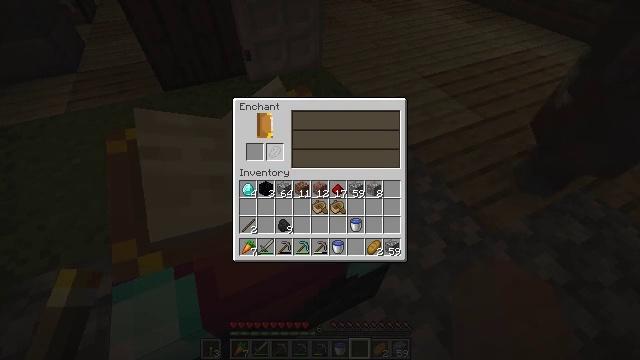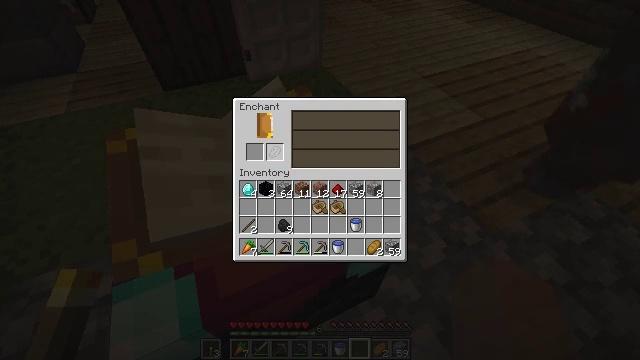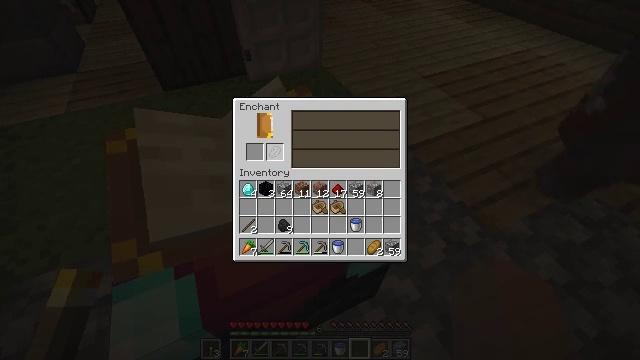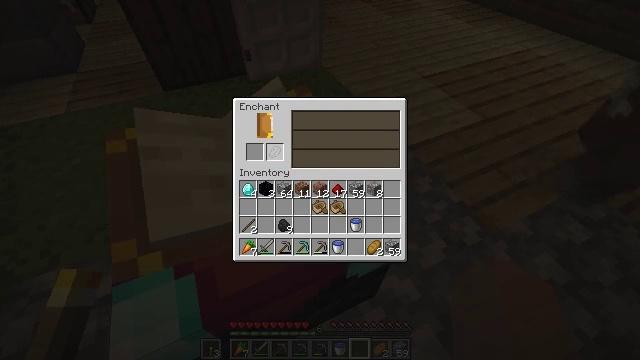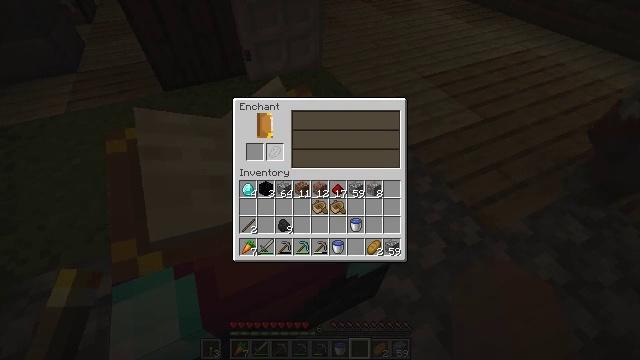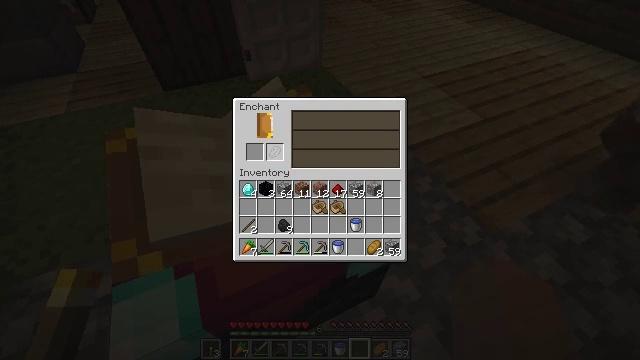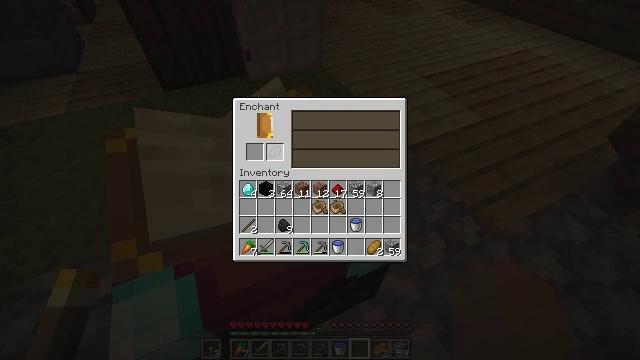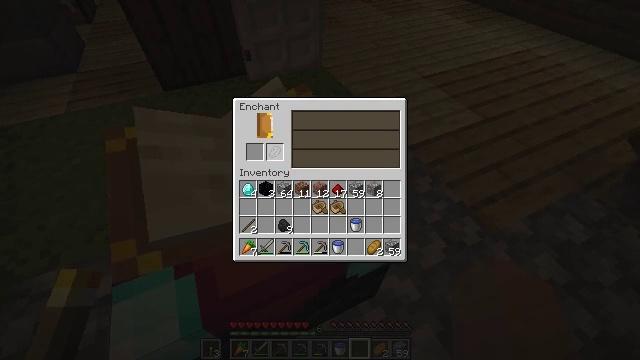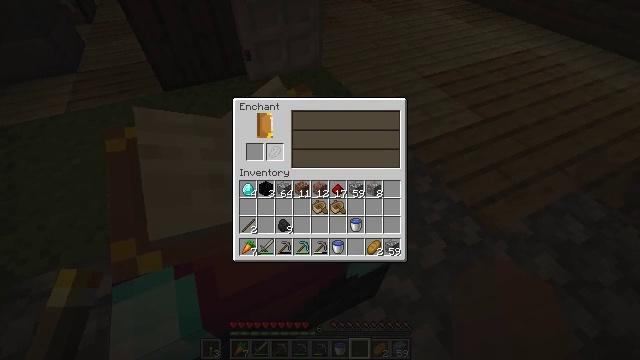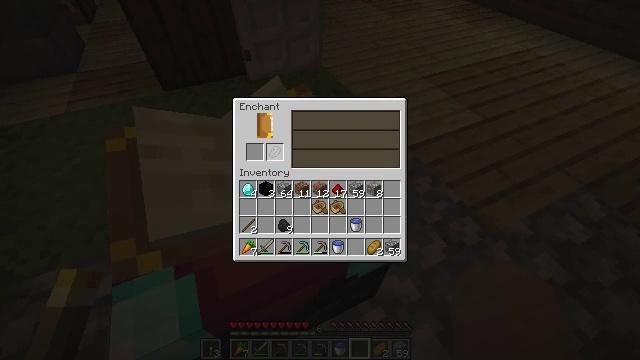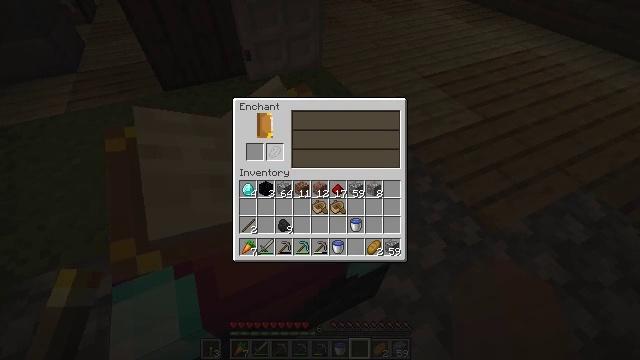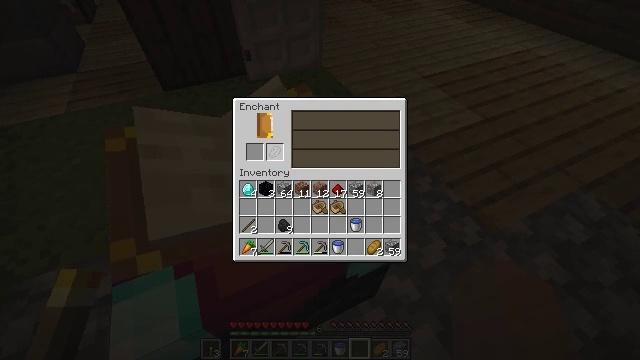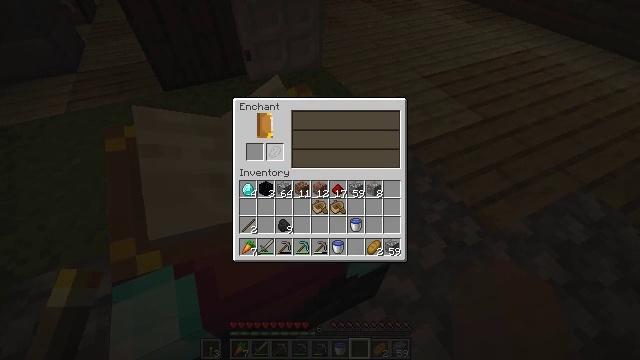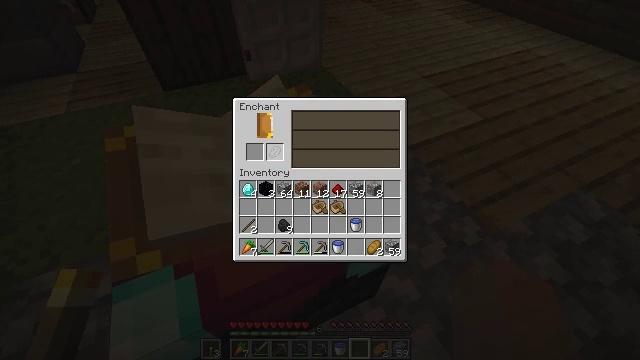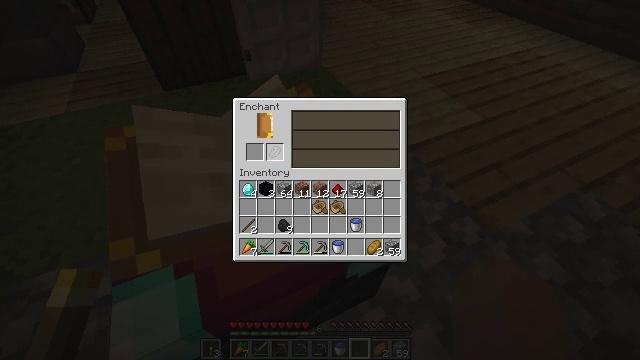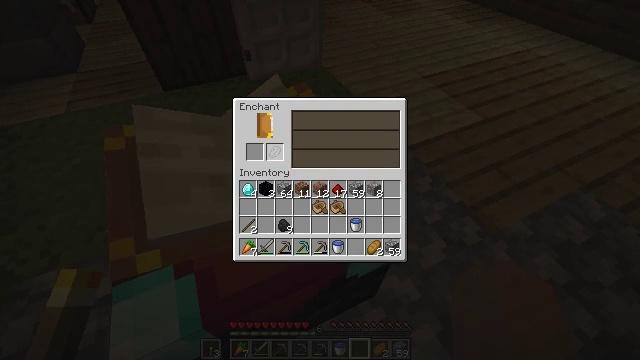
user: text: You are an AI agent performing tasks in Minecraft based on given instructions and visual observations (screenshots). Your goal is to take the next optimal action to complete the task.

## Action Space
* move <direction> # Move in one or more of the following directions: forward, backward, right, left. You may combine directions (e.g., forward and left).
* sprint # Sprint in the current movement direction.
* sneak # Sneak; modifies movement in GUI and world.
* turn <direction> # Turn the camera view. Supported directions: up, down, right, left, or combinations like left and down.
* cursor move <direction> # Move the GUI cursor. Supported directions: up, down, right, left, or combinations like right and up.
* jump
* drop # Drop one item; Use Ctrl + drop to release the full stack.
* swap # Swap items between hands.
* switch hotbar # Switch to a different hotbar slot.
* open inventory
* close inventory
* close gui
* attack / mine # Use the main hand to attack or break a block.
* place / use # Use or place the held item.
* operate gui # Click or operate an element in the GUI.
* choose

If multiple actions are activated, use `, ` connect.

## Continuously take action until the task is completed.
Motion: motion action
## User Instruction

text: Remove a bread from the inventory.
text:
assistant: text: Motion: operate gui
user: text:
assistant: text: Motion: operate gui
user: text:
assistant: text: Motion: operate gui
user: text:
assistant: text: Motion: operate gui
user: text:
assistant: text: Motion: operate gui
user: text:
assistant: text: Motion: operate gui
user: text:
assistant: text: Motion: operate gui
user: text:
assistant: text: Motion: operate gui
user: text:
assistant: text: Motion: operate gui
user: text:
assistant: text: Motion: operate gui
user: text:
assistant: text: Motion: operate gui
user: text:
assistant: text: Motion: operate gui
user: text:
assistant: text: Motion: operate gui
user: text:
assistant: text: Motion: operate gui
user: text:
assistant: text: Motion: operate gui
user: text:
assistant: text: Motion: operate gui
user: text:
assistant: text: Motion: operate gui
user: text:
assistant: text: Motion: operate gui
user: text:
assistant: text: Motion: operate gui
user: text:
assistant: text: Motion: operate gui
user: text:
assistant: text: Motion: operate gui
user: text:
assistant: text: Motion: operate gui
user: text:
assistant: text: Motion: operate gui
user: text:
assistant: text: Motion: operate gui
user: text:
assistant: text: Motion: operate gui
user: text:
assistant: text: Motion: operate gui
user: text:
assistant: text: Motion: operate gui
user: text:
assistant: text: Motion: operate gui
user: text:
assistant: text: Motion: operate gui
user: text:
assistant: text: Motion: operate gui